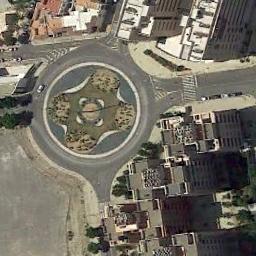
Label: roundabout